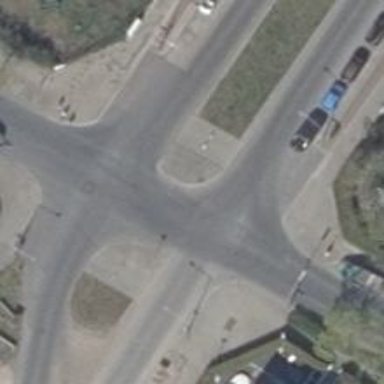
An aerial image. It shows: Unmarked footway crossing with pedestrian island.